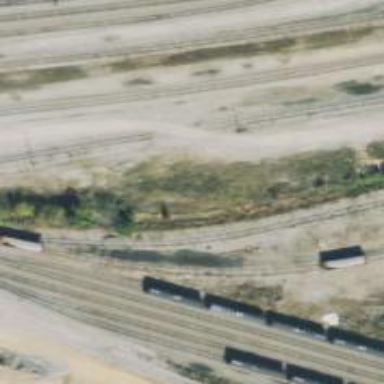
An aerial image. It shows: Rail spur service.